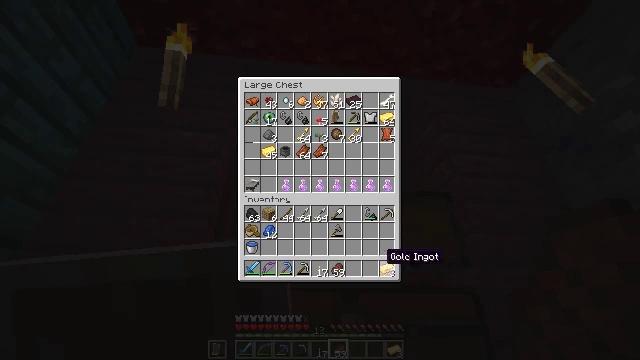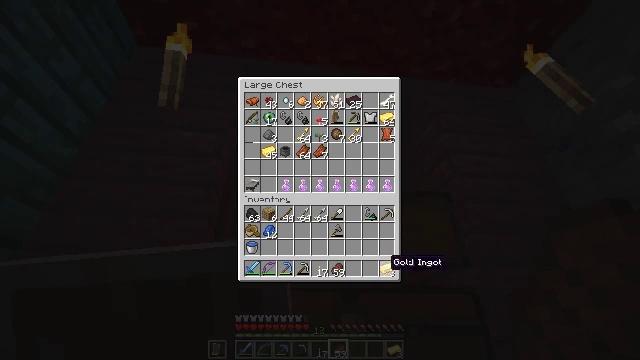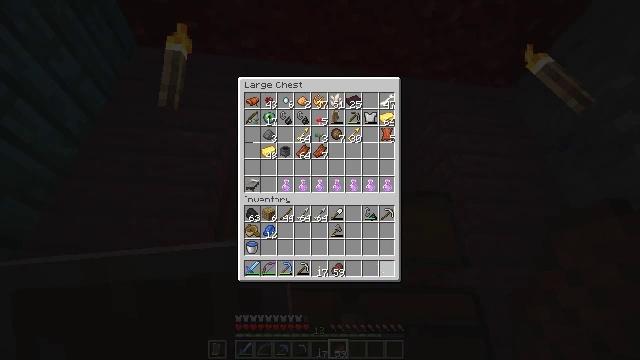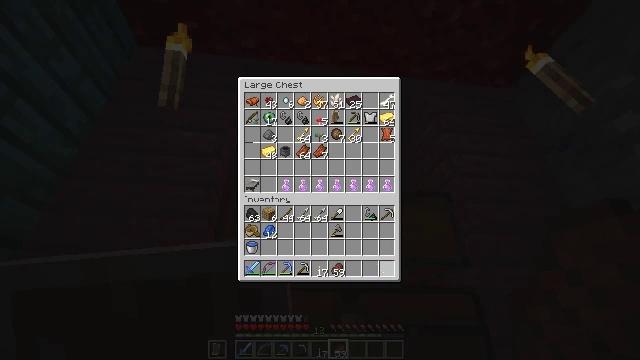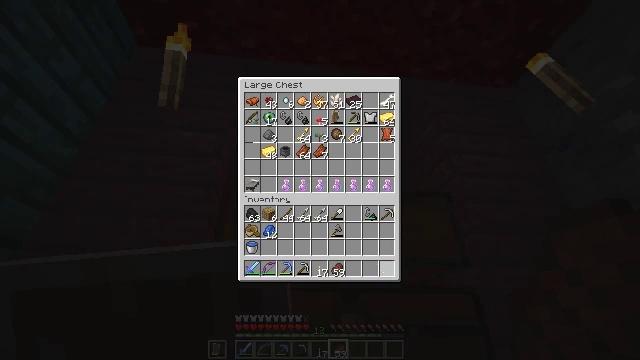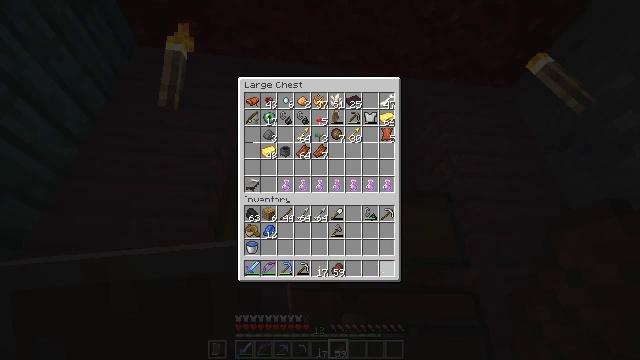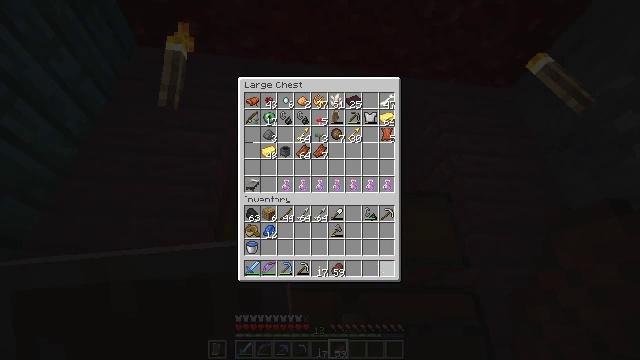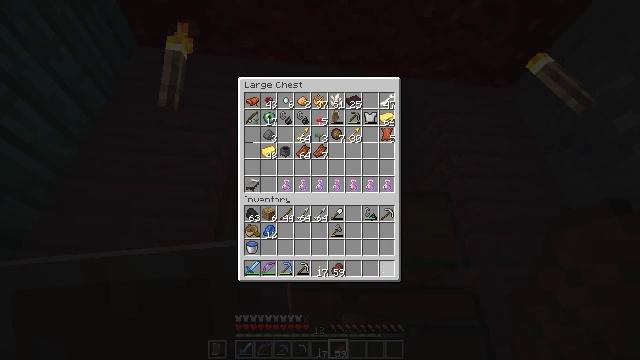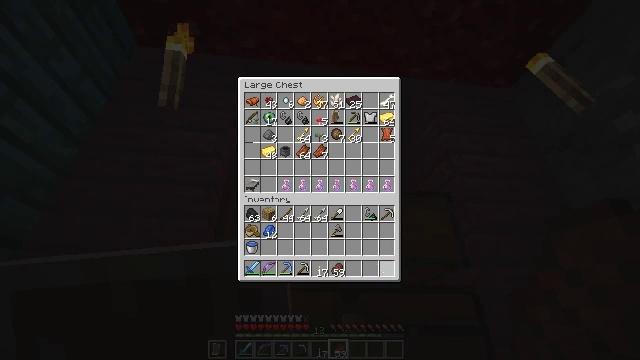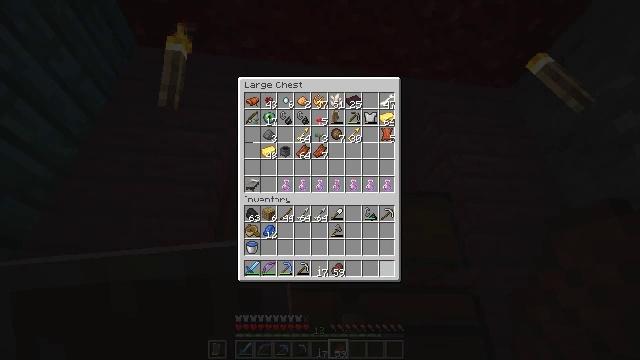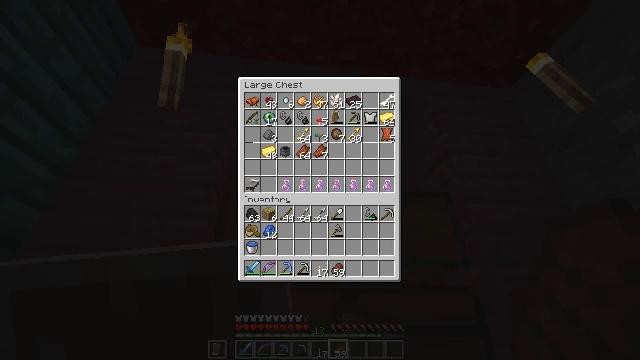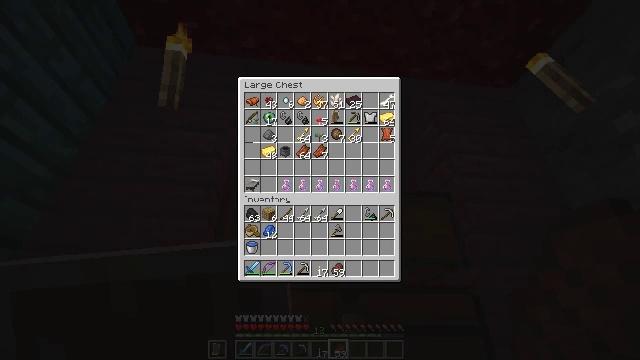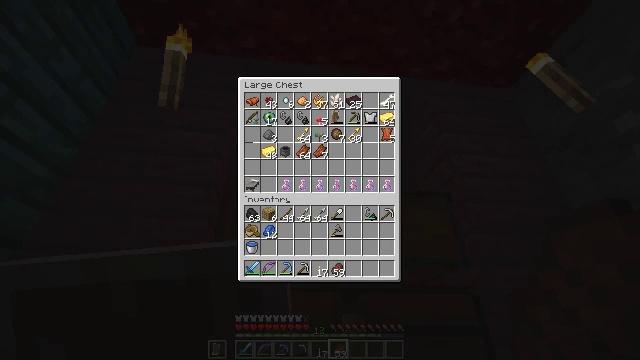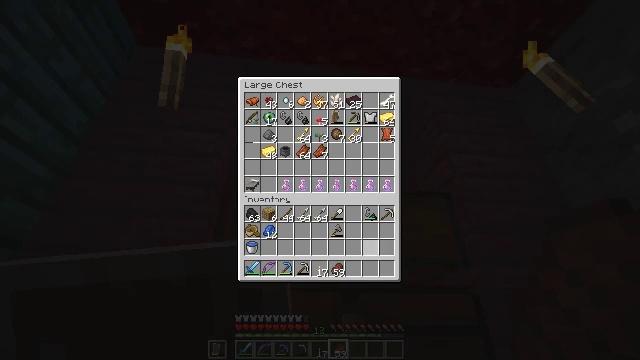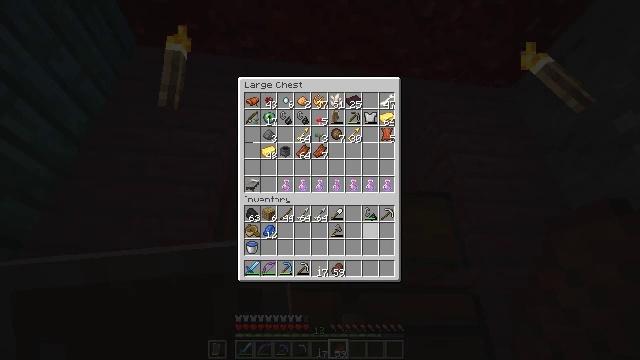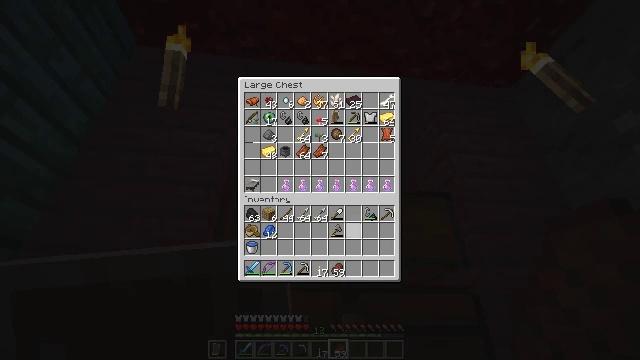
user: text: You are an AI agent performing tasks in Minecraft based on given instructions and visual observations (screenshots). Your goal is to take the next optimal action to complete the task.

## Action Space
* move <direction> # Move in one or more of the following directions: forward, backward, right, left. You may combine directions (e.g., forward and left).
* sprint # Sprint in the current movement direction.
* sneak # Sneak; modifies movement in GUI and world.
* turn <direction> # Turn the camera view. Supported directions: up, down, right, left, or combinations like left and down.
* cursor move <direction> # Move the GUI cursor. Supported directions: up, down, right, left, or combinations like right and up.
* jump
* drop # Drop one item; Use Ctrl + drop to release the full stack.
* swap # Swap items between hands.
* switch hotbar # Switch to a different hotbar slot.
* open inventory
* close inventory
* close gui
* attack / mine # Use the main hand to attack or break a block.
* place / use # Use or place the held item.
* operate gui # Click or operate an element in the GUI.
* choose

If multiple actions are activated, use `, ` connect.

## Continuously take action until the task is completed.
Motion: motion action
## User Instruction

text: Craft some cobblestone wall using the crafting table.
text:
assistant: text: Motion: sneak
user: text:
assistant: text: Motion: sneak, operate gui
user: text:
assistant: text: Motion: sneak, operate gui
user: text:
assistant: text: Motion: sneak
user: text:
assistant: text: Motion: sneak
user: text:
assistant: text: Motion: no_op
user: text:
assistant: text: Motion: no_op
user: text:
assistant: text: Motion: no_op
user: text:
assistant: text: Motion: cursor move up
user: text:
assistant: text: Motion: no_op
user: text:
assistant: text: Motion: no_op
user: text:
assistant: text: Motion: no_op
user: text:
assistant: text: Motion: cursor move left and up
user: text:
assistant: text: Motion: cursor move up
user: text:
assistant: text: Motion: cursor move left and up
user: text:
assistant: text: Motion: no_op
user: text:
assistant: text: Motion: no_op
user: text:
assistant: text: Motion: no_op
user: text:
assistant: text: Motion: no_op
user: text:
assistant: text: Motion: cursor move left and up
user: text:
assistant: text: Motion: no_op
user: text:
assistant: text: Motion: no_op
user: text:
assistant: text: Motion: no_op
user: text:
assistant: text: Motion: no_op
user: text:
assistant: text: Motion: no_op
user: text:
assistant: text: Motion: no_op
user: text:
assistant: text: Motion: no_op
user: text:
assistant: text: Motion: no_op
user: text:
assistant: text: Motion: no_op
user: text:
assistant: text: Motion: cursor move left and up